Aerial crown-view tile of a tropical tree (Barro Colorado Island, Panama), acquired 20241112:
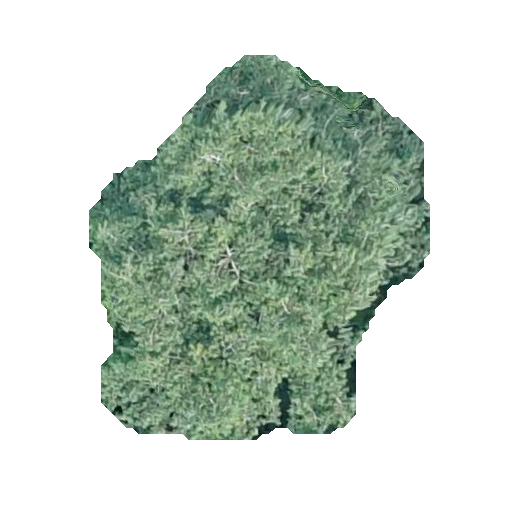
Species: Quararibea asterolepis
GBIF accepted scientific name: Quararibea asterolepis
Crown area: 148.653 m²